Interaction volume radius: 5 \u00c5
Interaction volume height: 25 \u00c5
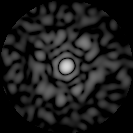
Disorder parameter: 0.8094